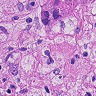
Metastatic tissue present: yes